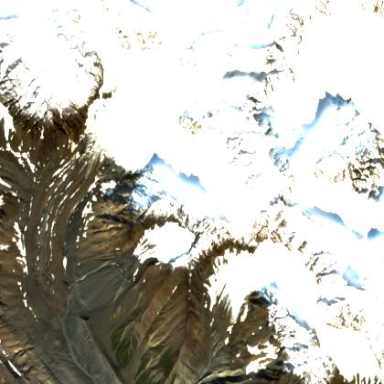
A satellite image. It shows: Majestic glacier in the distance.